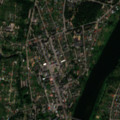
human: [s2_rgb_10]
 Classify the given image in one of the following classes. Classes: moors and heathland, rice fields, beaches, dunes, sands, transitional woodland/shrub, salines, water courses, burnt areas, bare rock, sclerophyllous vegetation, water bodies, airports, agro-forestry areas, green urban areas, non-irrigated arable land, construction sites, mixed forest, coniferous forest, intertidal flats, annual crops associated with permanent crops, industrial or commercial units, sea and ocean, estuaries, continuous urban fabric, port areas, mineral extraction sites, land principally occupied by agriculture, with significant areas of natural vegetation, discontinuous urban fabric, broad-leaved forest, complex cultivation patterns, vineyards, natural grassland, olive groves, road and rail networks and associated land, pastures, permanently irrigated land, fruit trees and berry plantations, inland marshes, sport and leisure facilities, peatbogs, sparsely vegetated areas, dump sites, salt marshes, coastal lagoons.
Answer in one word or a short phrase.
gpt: discontinuous urban fabric, water courses